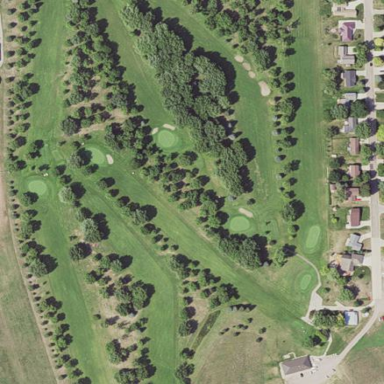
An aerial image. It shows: Golf course surrounded by greenery.